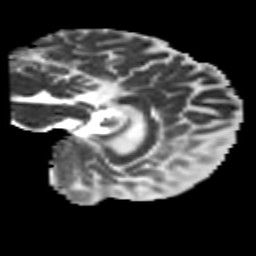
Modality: MD
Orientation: sagittal
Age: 46
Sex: male
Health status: healthy
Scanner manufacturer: siemens
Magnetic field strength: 3 T
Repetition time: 10.8 s
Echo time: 0.082 s